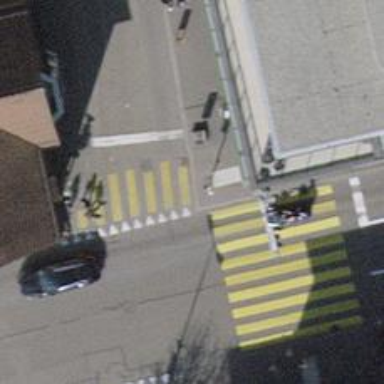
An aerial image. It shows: Kerb serving as barrier.